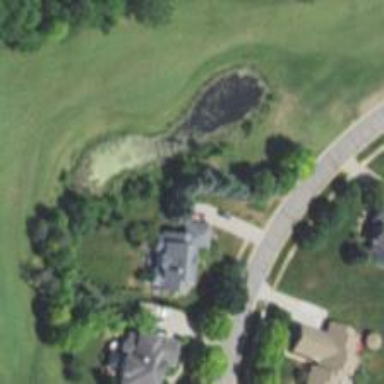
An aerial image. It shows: Grassy area designated as golf fairway.